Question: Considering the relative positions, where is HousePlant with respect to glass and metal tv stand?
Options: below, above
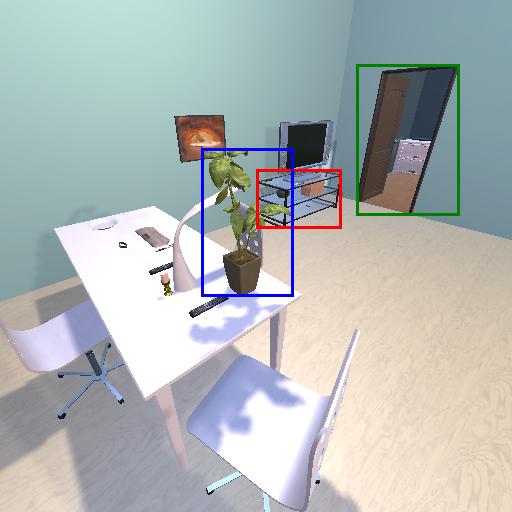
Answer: below